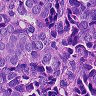
Metastatic tissue present: yes